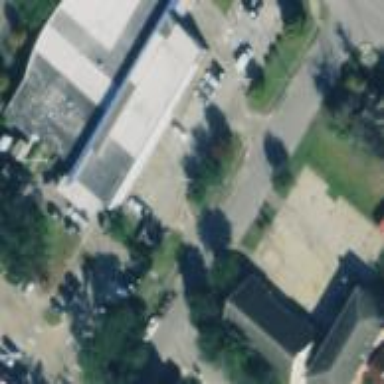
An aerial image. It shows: Police building.